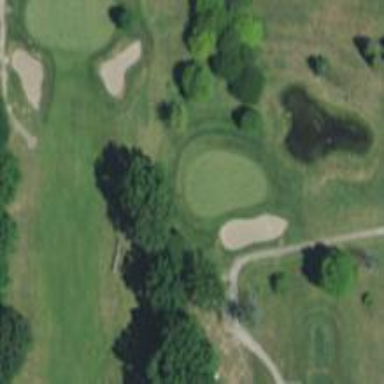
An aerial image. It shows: View of golf hole.